Interaction volume radius: 10 \u00c5
Interaction volume height: 15 \u00c5
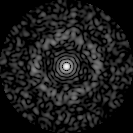
Disorder parameter: 0.8352